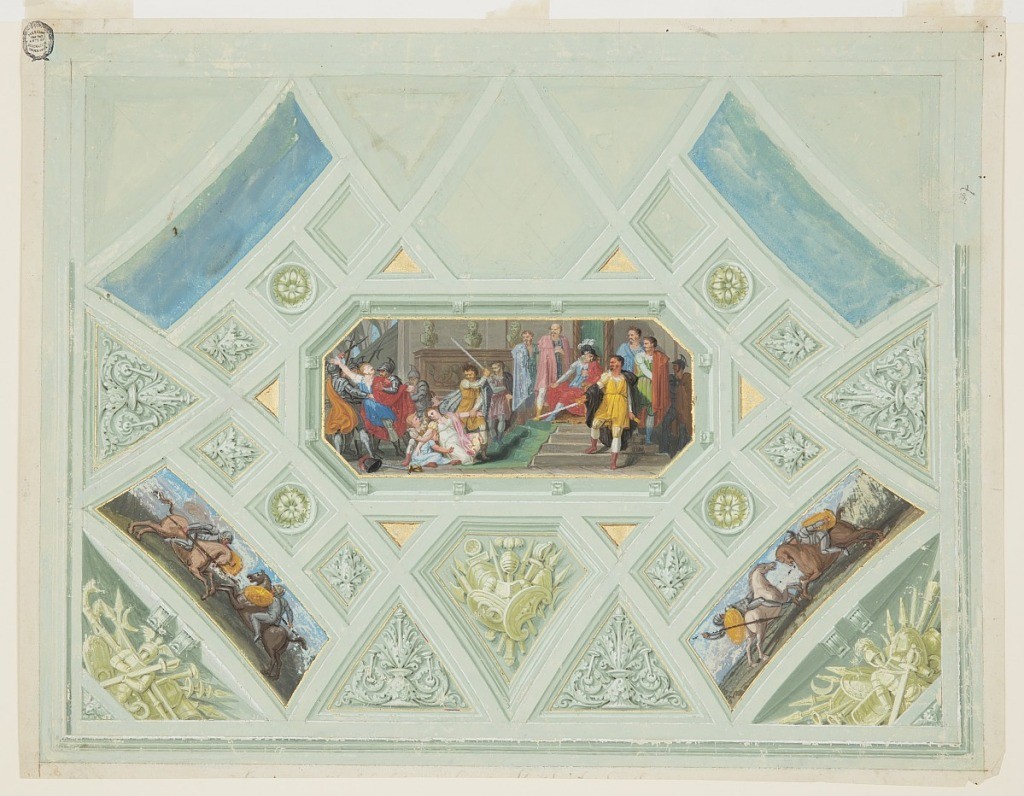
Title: Design for a Painted Ceiling
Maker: Marco Capizucchi, Italian, 1784 - 1844
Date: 1830–39
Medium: Brush and gouache, gold, graphite on paper; verso: pen and ink
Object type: Drawing
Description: Horizontal format design for a painted ceiling. The ceiling is slightly vaulted. More than the lower half is shown. In the center is a broad octagonal representation: figures of soldiers lead a man away from his wife and two children. She is kneeling before a potentate who is sitting upon a throne. Two men with swords are threatening her. The panel is framed by an entablature shown from below. The remaining space is divided into spheric quadrangles and triangles, those in the corners are treated as loggias with standing trophies of arms. Above these are representations of fighting, armed riders. Outside is a moulding. The caption is cut off. Verso: the plan of a ceiling in pen and ink.